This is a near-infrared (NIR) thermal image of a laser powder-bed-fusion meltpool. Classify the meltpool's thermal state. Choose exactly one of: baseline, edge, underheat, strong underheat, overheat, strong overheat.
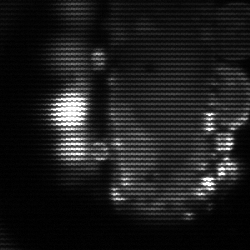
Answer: strong underheat